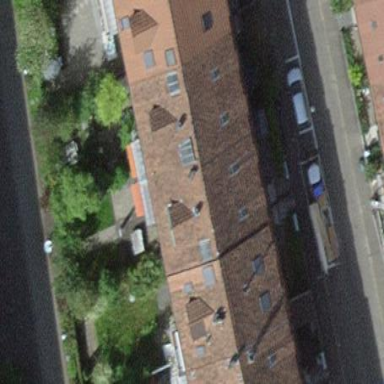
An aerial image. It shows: Terrace building.